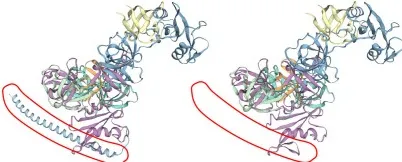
The bioinformatics analysis of mutations. (A) Structure prediction of the mutant protein. The wild type CD2AP (CD2AP-WT) protein structure and the p. K579Efs*7 mutant CD2AP (CD2AP-p. K579Efs*7) protein structure were predicted by SWISS-MODEL online software.
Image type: pathology (acid_fast)